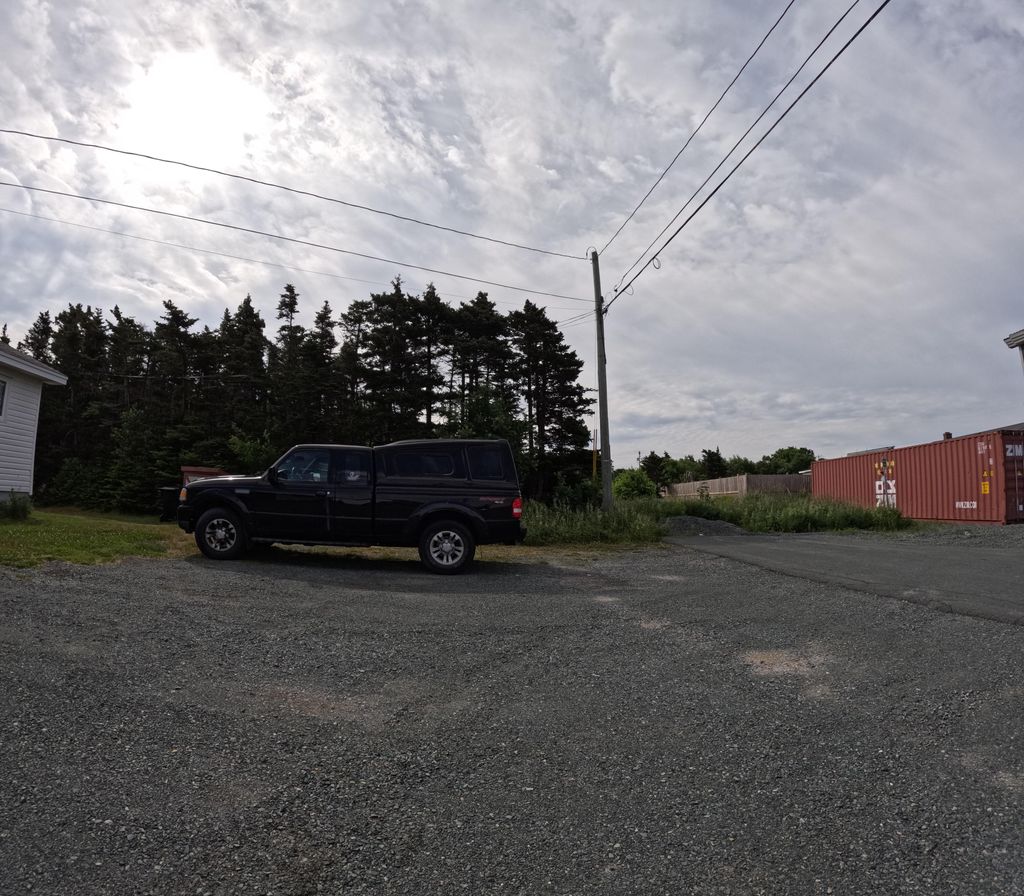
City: st_johns